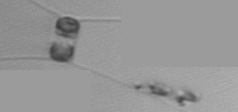
Label: Chaetoceros_tenuissimus